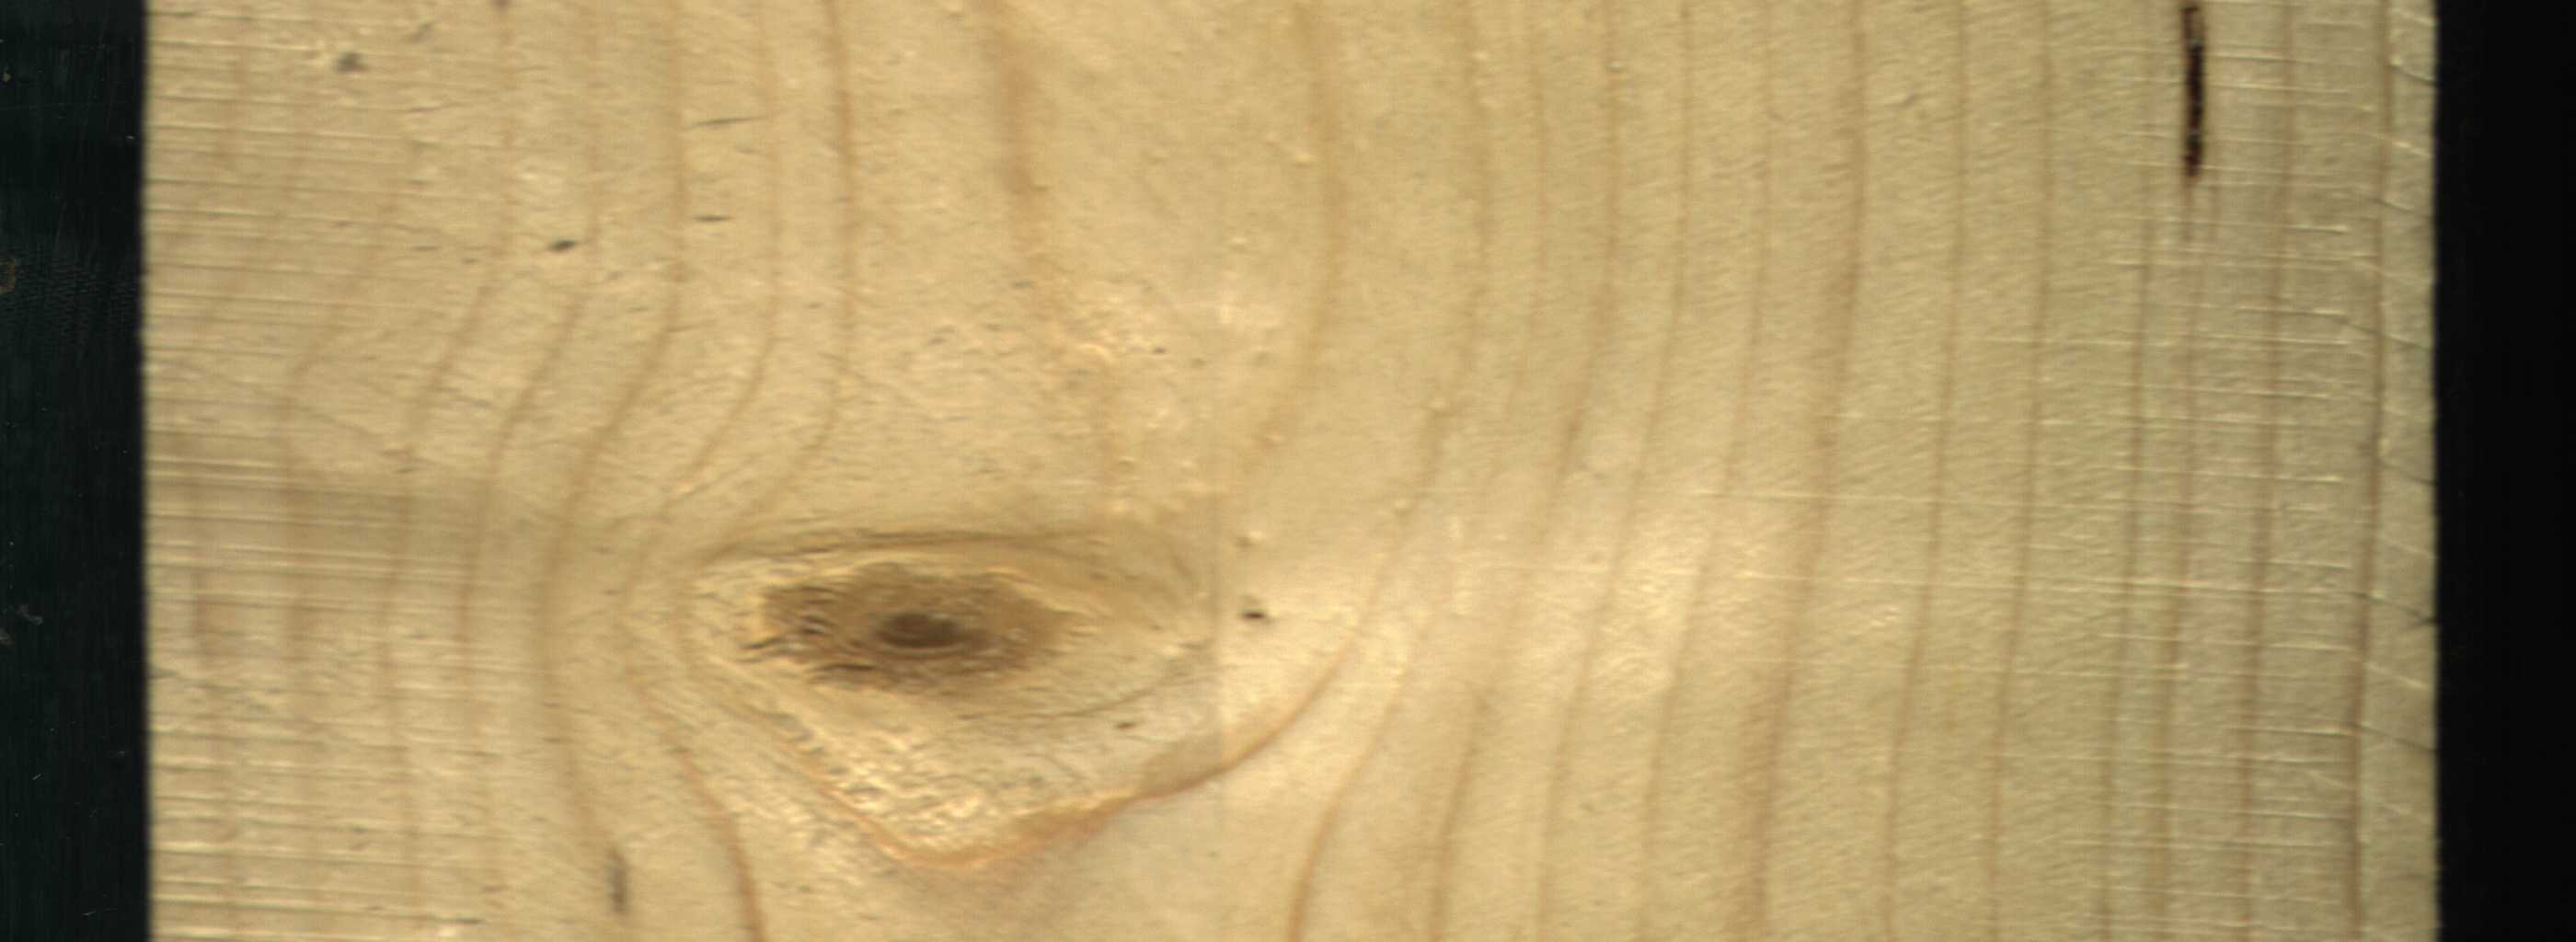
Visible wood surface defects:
resin
Live_Knot